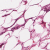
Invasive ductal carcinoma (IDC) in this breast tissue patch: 0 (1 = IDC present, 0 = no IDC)